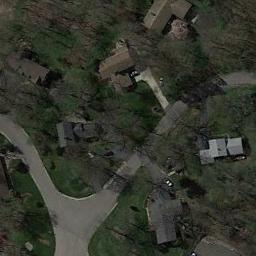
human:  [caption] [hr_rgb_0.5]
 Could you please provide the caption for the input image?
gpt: The medium residential area has some houses and trees on the grass and two roads go through the medium residential area .

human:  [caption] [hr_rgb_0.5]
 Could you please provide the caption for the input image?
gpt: There are two rows of houses in a medium-sized residential area .

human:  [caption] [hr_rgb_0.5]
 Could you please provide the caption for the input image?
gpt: The medium residential is on the grass next to some trees and road .

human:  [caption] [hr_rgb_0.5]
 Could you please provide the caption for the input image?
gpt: There are many buildings of different shapes and sizes in medium residential area .

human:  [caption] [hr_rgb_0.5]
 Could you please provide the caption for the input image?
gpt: There are some buildings on green lawns on the medium residential area .